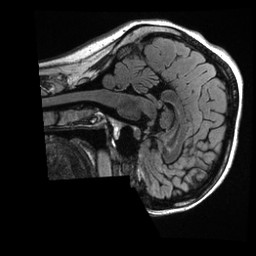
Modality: T1w
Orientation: sagittal
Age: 21
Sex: female